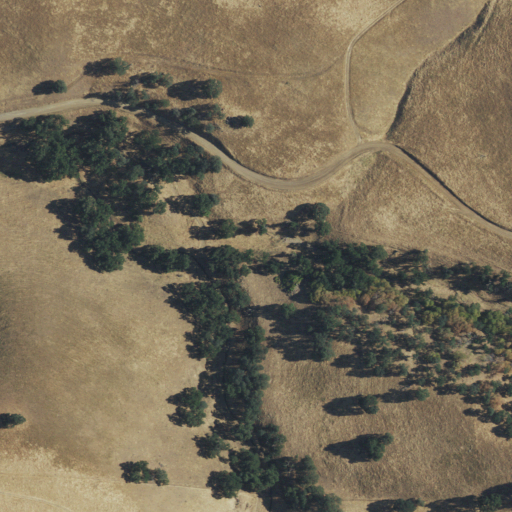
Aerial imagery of valley in California named Hayes Canyon containing grassland, deciduous forest, shrub, and evergreen forest